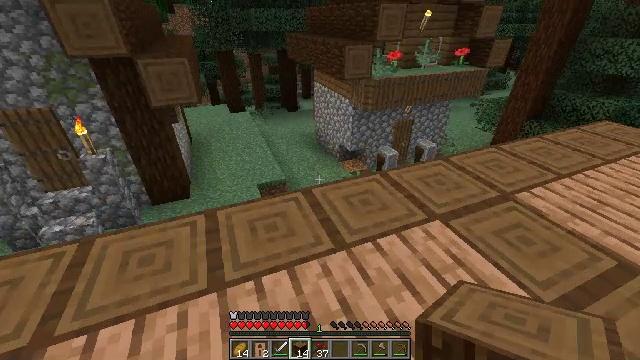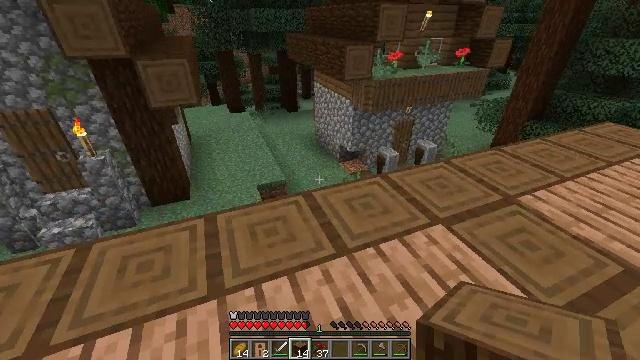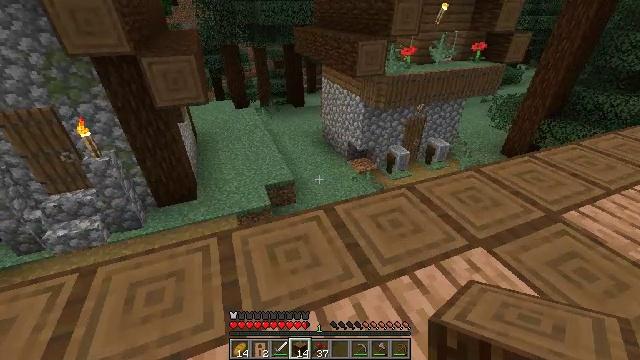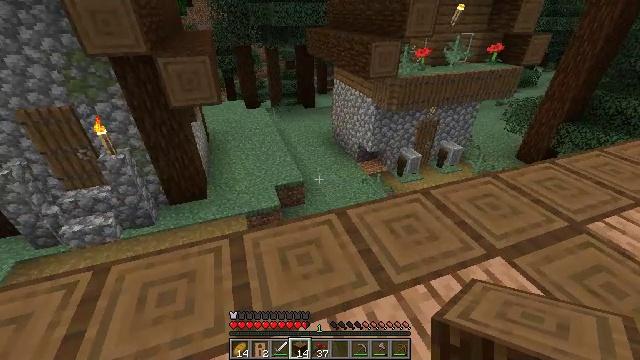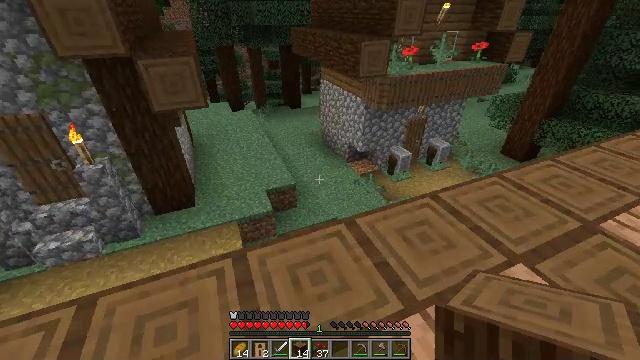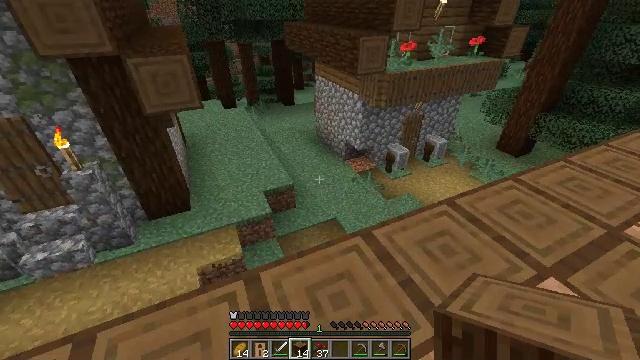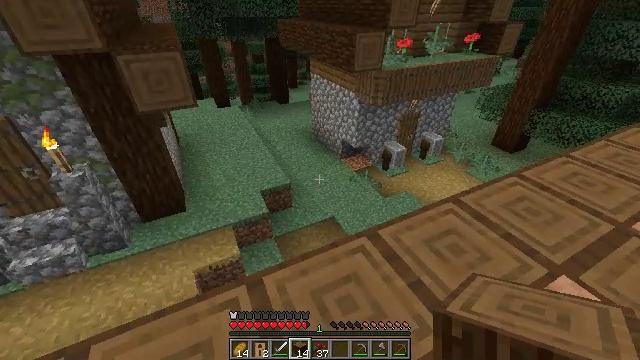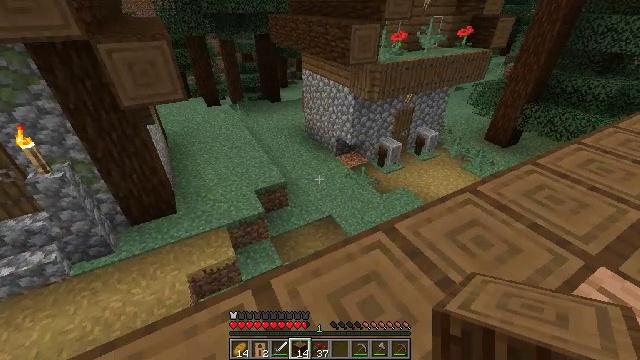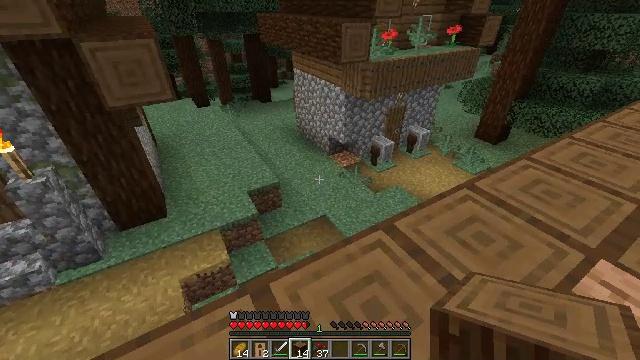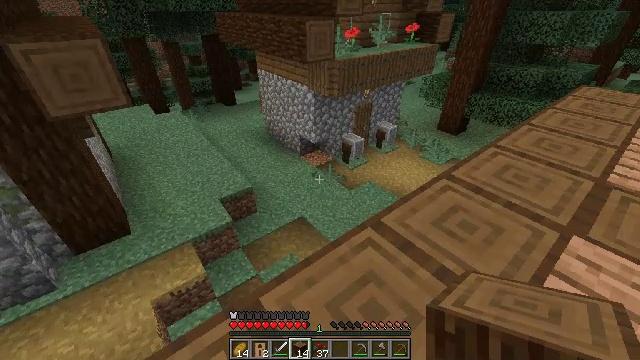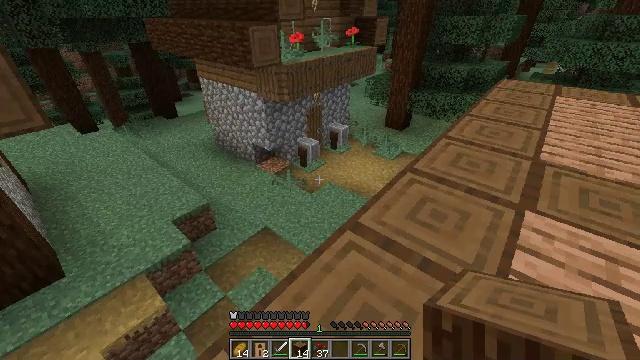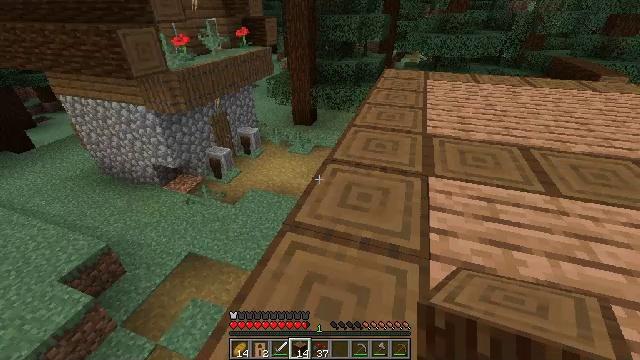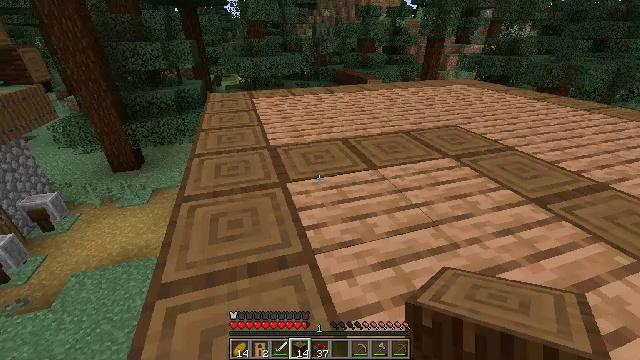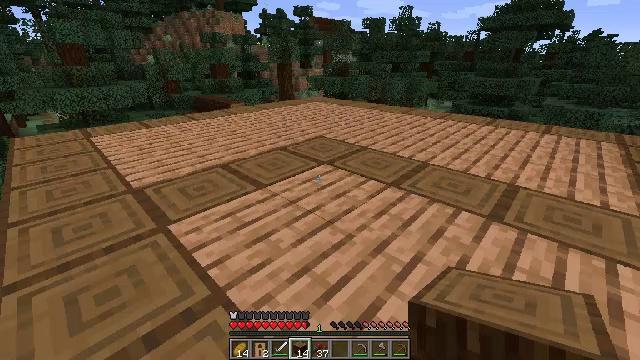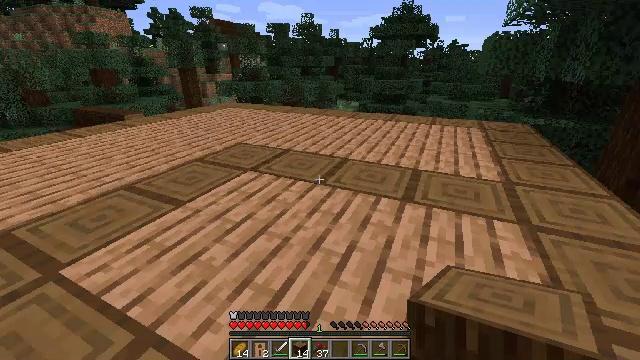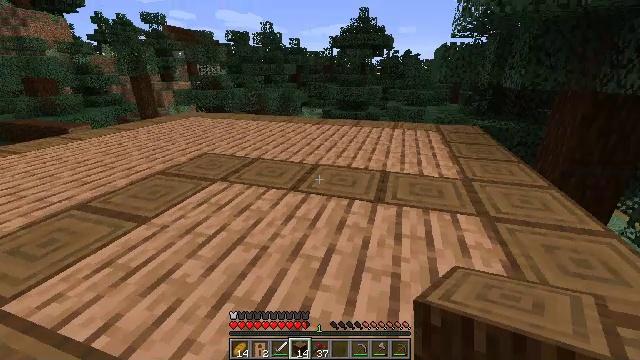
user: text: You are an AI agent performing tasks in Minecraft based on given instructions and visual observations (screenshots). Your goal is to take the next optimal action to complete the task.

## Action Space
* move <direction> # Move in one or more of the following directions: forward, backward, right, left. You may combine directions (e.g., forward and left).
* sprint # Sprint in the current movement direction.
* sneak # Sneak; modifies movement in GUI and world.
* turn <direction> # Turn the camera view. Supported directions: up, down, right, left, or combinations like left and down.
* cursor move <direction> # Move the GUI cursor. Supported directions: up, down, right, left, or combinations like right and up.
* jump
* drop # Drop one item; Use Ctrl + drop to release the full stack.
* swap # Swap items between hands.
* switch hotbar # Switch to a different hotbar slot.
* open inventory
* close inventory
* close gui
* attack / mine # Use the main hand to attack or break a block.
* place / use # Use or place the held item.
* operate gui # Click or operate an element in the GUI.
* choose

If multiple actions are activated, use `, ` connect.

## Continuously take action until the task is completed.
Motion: motion action
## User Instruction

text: Drop a spruce log.
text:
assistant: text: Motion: move forward and move left
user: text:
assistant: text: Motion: move forward and move left, turn down
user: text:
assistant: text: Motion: move forward and move left, turn left
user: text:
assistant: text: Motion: move forward and move left, turn right
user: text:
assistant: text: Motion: move forward and move left, sneak, turn right
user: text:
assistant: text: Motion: move forward and move left, sneak, turn right
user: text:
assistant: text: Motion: move forward and move left, sneak, turn right
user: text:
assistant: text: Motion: move forward and move left, sneak, turn right
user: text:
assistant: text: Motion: move forward and move left, sneak, turn right
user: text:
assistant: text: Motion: move left, sneak, turn right
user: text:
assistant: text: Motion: move left, sneak, turn right
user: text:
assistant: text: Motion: move left, sneak, turn right and up
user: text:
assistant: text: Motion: move left, sneak, turn right and up
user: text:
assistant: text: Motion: move left, sneak, turn right
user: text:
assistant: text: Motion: move left, sneak, turn right and up
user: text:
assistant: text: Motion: move back and move left, sneak
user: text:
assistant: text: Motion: move back and move left, sneak
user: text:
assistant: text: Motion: move back, sneak
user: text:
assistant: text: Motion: move back and move right, sneak
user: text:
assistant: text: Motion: move back and move right, sneak
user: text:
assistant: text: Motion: move right, sneak, turn right
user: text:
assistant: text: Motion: move right, sneak, turn right
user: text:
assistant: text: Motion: move right, sneak, turn right and down
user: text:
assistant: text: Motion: move right, sneak, turn down
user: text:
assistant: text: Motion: move right, sneak, turn left
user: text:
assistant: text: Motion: move right, sneak, turn left
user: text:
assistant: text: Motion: move right, sneak, turn left and down
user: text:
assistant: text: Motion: sneak, turn left and down
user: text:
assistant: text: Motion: sneak, turn left and down
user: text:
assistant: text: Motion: move right, sneak